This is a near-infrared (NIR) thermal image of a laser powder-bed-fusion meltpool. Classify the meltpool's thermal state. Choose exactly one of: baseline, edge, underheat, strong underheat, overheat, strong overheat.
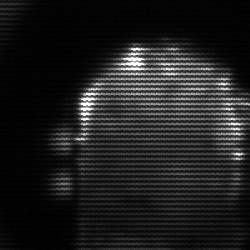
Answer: baseline